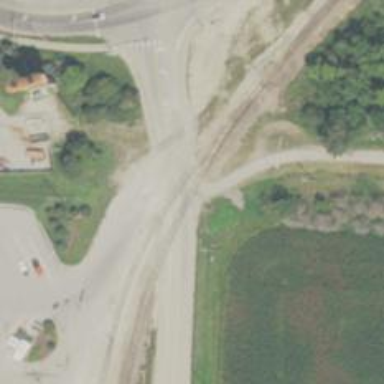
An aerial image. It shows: Level crossing along the railway.